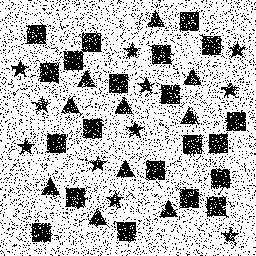
Squares: 21
Triangles: 10
Stars: 11
Total shapes: 42